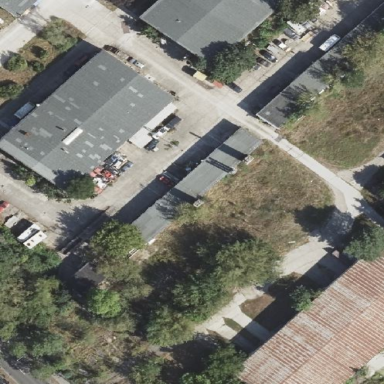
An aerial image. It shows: Garages with flat roofs.